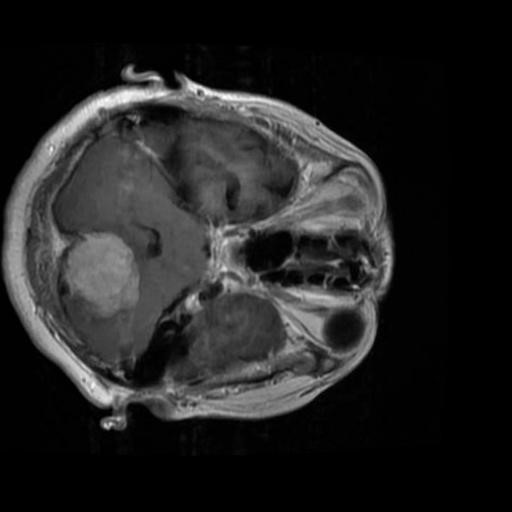
Label: brain_menin